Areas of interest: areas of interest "Greenland Lishan Flower City"
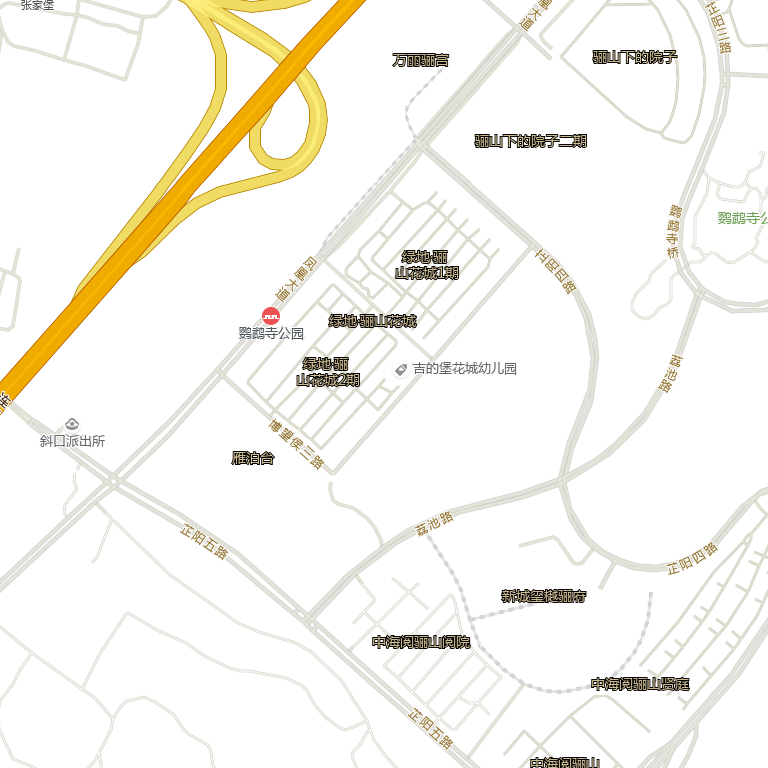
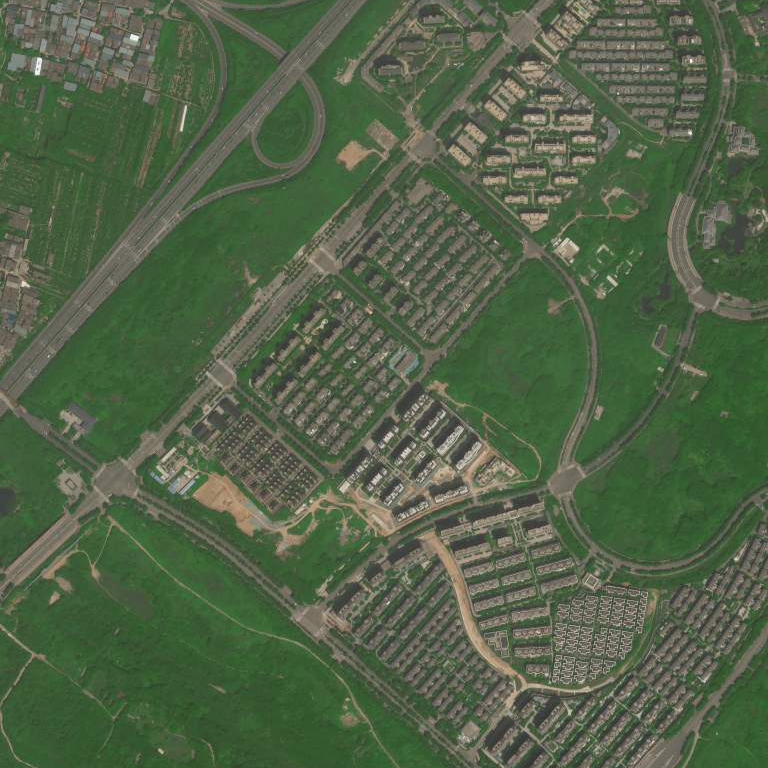